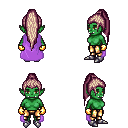
a pixel art fantasy rpg character, female body template, orc, green skin, lavender cape, gold greaves, white blonde extra-long topknot hairstyle, gold gloves, metal boots, four views (front, back, left, right), 2x2 character sprite sheet, small pixel art, hard edges, no anti-aliasing